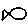
Label: fish